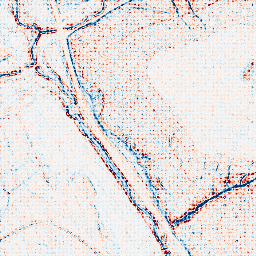
Category: edge_preserving
Decomposition family: bilateral
Decomposition parameters: d: 5
sigma_color: 25
sigma_space: 50
Upsampling method: sinc_blackman
Upsampling parameters: scale: 4
kernel_size: 4
Upsampling scale: 4